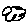
Label: cloud